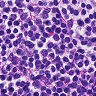
Metastatic tissue present: no